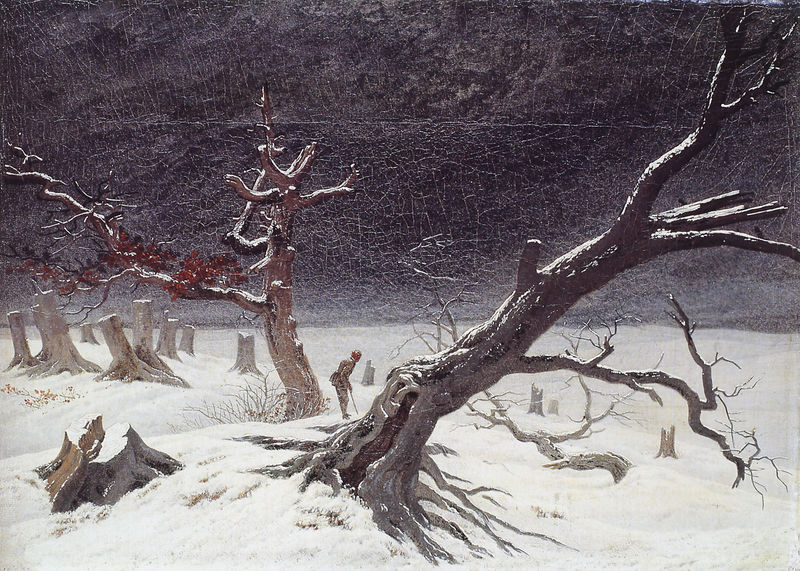
Titel: Winterlandschaft
Künstler: Caspar David Friedrich
Institution: Schwerin, Staatliches Museum
Schlagwörter: baum, blätter, dunkel, gemälde, himmel, mann, weiß, bäume, grün, landschaft, äste, braun, grau, hintergrund, nacht, schwarz, eis, rot, schnee, malerei, mensch, tod, öl, ast, ferne, horizont, kalt, natur, einsam, figur, stock, düster, gehstock, risse, kahl, winter, wetter, stümpfe, gestützt, wurzel, dunke, wanderer, frost, stumpf, baumstumpf, rillen, baumstümpfe, gefällt, splitter, sprünge, winter blätter